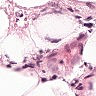
Metastatic tissue present: no